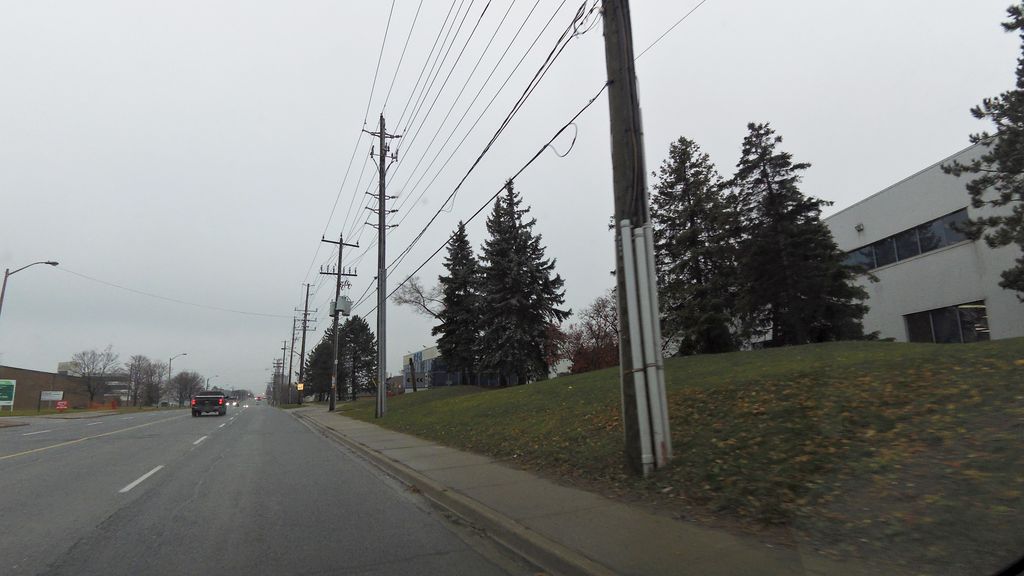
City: toronto